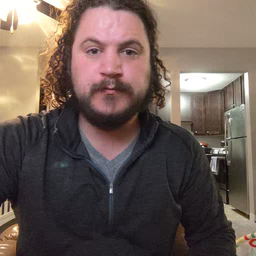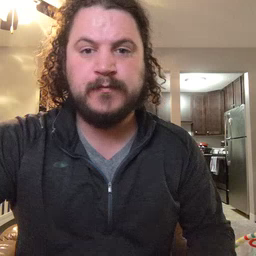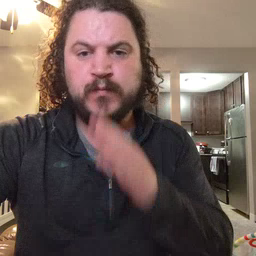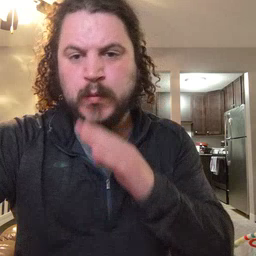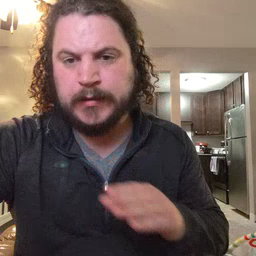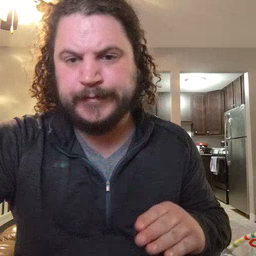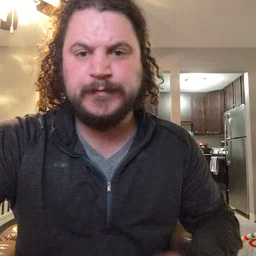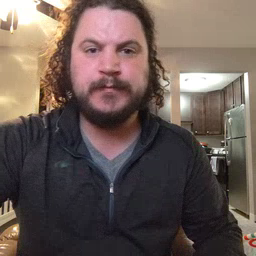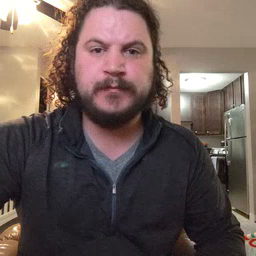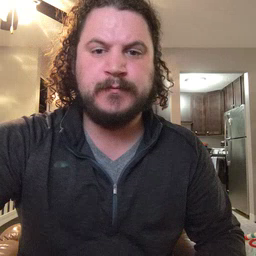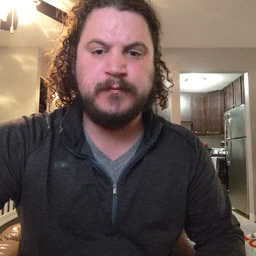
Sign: quiet